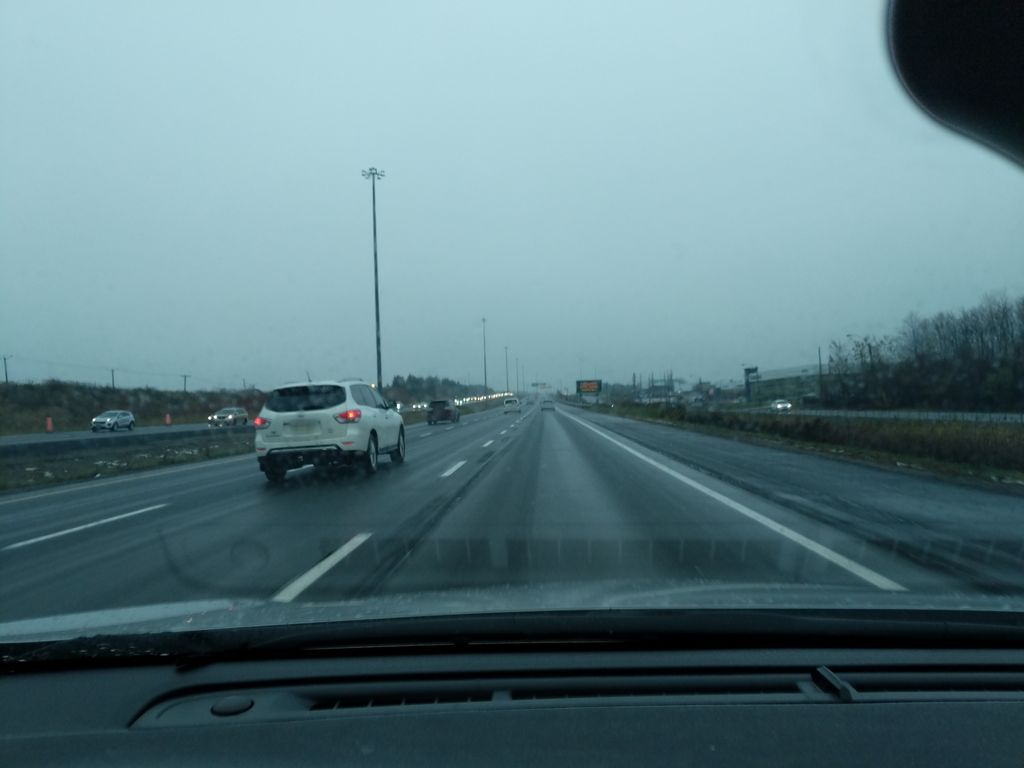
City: quebec_city